Question: I need some CSS guru assistance.
I am trying to create a simple html '<table>' where the column headers ('<th>' tags) have their text rotated 270 degrees to display sideways.
I am having trouble anchoring the header cells so the left-most part of the cell text aligns alone the bottom or baseline of all the '<th>' tags.
I have made many, many attempts a this and just cannot solve it via CSS.
Can anyone give me some ideas on how to achieve this?
See my jsfiddle at <URL>
This is what I want to achieve:

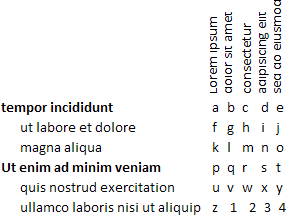
Answer: <URL>
Specify a transformation origin on point (65, 60) for the headers, with no wrap allowed and make your 'td' centered aligned.
'''
th.rotate {
white-space: nowrap;
-webkit-transform-origin: 65px 60px;
-moz-transform-origin: 65px 60px;
-o-transform-origin: 65px 60px;
-ms-transform-origin: 65px 60px;
transform-origin: 65px 60px;
}
td.rights {
text-align: center;
}
'''
---
For IE8 and below you are forced to use <URL>'.
So, the correspondent rotation matrix for 270deg is '[0, 1, -1, 0]'.
What you need to do, is add the following and should work just fine for IE8 and below:
'''
th.rotate span {
/* rotated text in IE renders very bad (unless you use clear type), so that even by making it normal, looks less bold but still bold */
font-weight: normal\9; /* \9 is an hack for IE8 and below */
letter-spacing: 3px\9; /* because is so bold, need to give letters some space to breath */
filter: progid:DXImageTransform.Microsoft.Matrix(M11=0, M12=1, M21=-1, M22=0, SizingMethod = "auto expand");
width: 150px\9;
height: 150px\9;
margin-right: -130px\9;
}
'''
<URL>
In IE9, you will see a big black rectangle in the header section, and the reason to this bug is that IE9 recognizes both '-ms-transform' and 'filter'. When both CSS are present, the browser simply renders a black area. To workaround this, I sugest you use conditional includes for IE9 to use '-ms-transform' only.